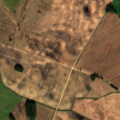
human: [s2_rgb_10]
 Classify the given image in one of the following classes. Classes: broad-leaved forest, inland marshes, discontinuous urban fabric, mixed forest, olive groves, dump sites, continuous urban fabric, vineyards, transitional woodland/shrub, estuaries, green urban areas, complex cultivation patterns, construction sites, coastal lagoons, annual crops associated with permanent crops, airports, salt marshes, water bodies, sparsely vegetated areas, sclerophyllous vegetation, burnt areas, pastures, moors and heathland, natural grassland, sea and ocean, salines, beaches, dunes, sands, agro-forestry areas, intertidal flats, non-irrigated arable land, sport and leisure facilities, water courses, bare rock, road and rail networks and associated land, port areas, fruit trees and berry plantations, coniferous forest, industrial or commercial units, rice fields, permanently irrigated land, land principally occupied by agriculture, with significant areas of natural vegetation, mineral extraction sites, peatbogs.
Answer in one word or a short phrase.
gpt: non-irrigated arable land